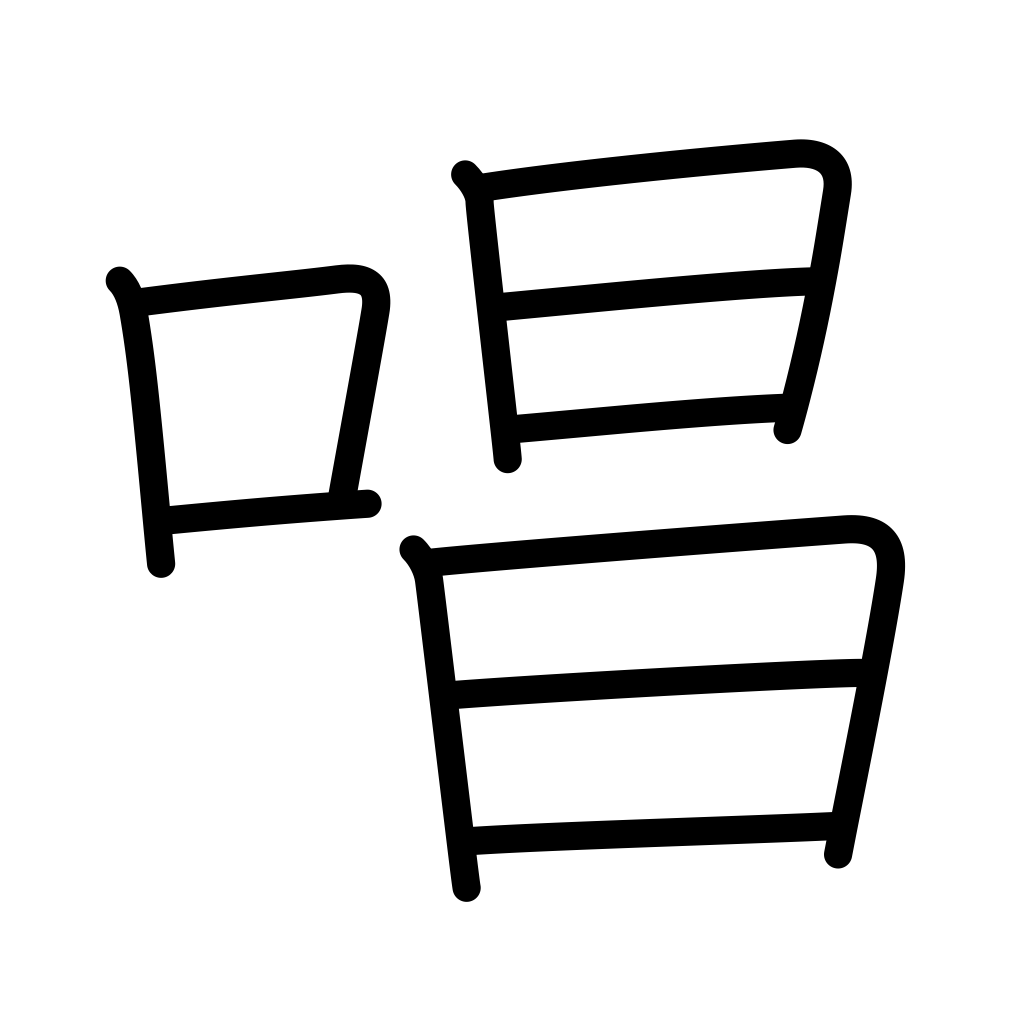
Meaning: chant, recite, call upon, yell